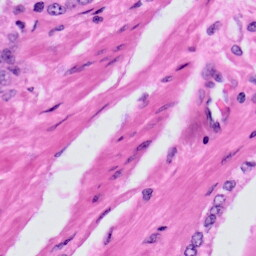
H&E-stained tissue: Prostate